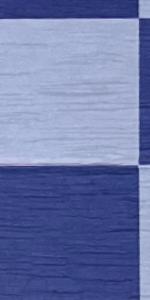
Label: Empty